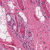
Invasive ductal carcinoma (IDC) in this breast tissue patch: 0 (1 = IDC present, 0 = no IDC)